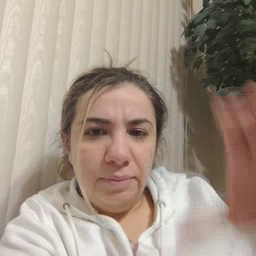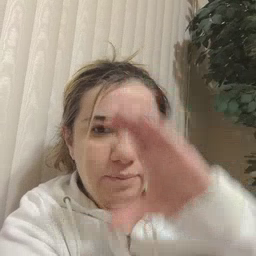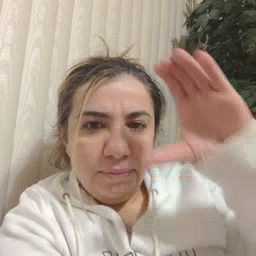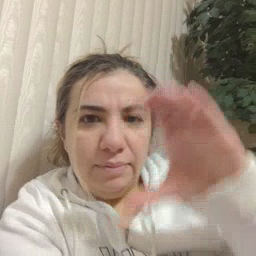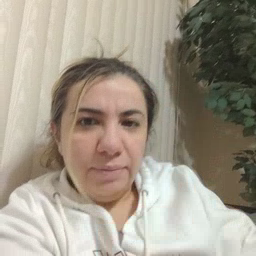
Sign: look